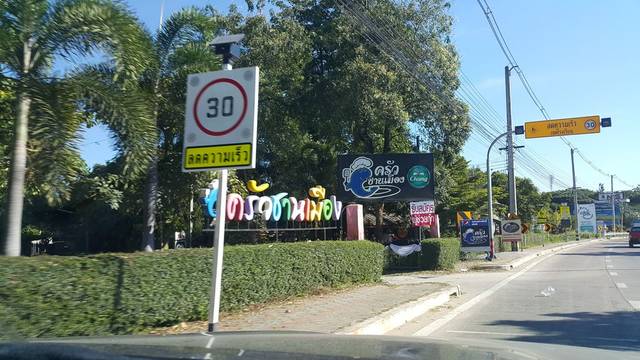
Region: Thailand
Coordinates: 18.846, 98.989